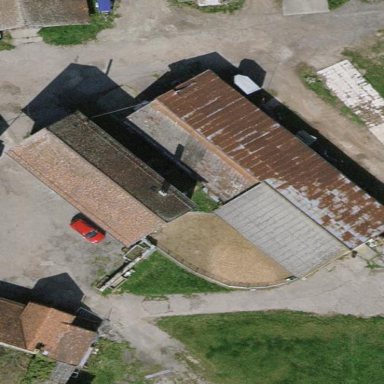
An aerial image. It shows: Farm auxiliary building.